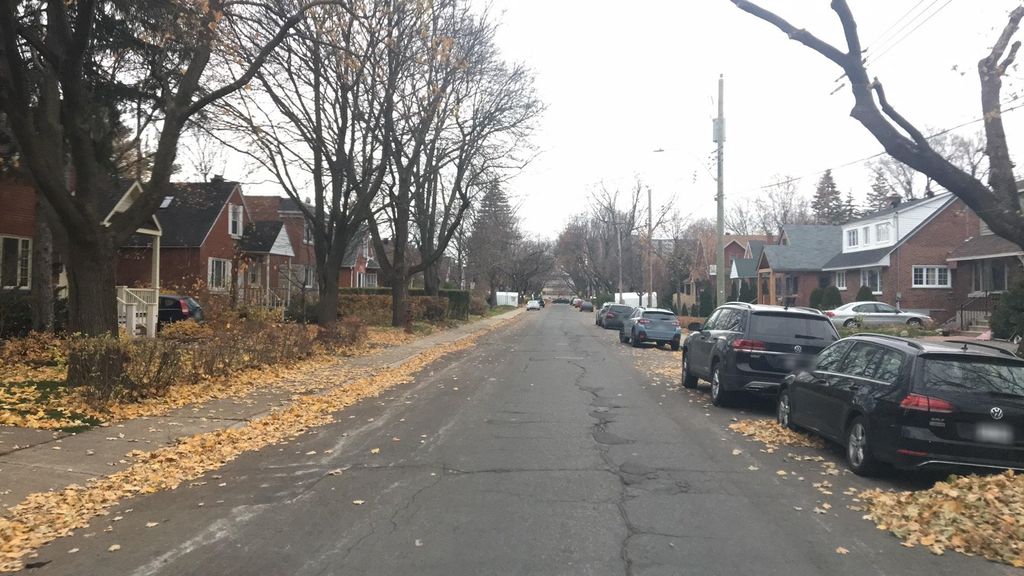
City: montreal